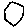
Label: hexagon